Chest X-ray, PA view. Patient: 48 years old, sex M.
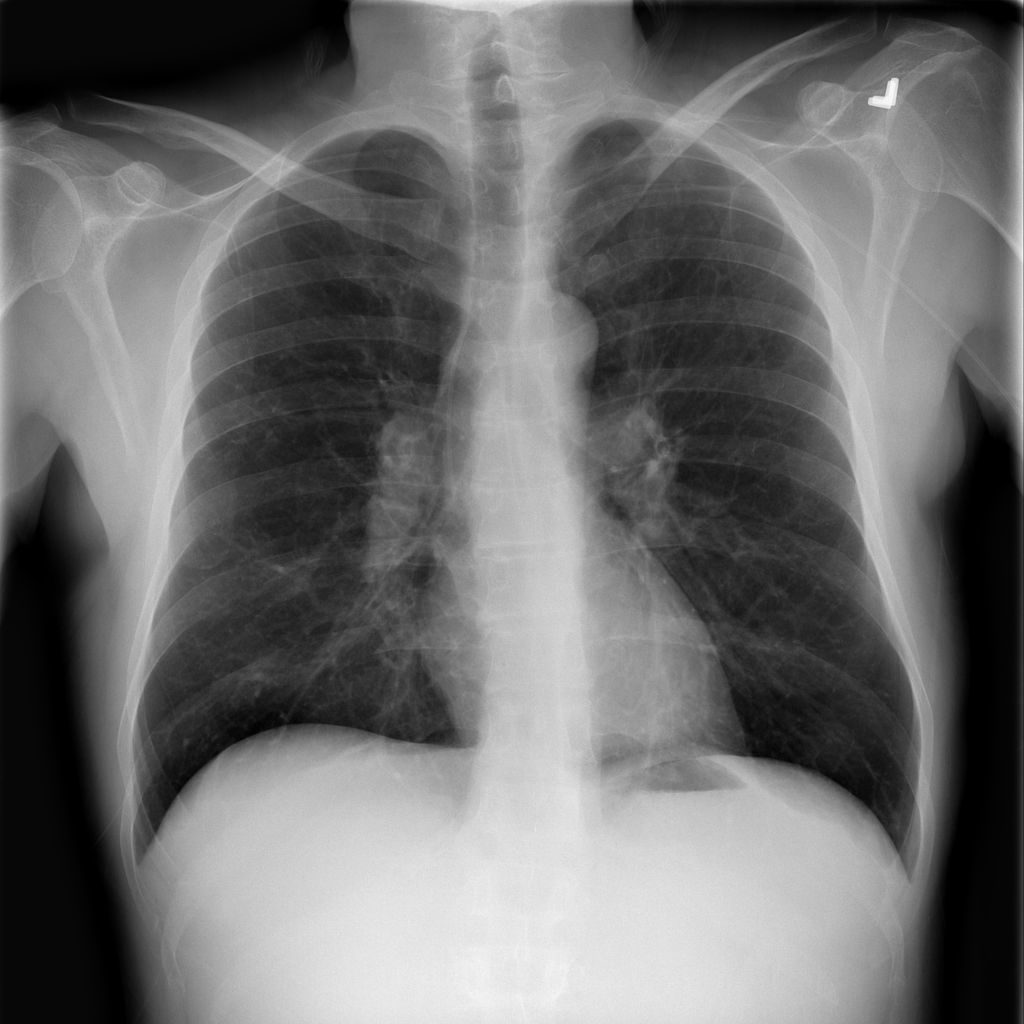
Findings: No Finding